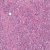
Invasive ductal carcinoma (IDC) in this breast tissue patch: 1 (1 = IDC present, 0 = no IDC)